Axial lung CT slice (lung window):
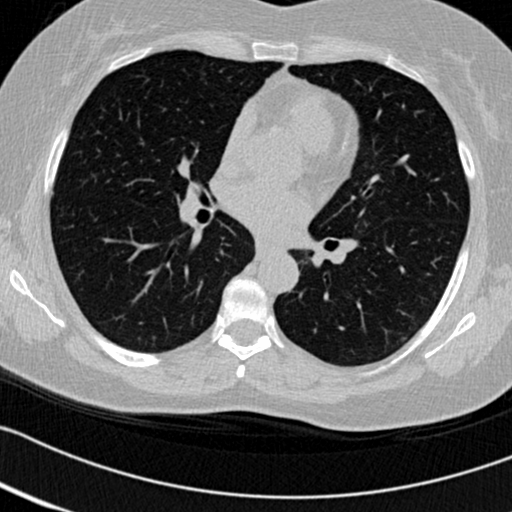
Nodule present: no